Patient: sex M, age 31
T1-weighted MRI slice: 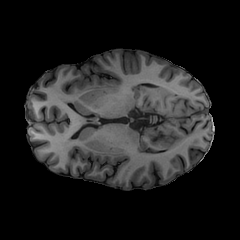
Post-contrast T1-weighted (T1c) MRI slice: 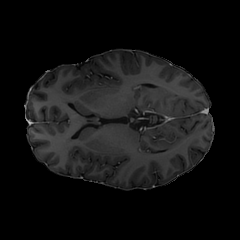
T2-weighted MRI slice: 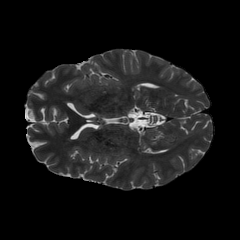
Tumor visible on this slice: yes
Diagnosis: Astrocytoma, IDH-mutant
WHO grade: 2